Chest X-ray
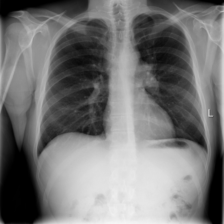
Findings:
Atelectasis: negative
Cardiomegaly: negative
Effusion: negative
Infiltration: negative
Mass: negative
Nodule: negative
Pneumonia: negative
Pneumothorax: negative
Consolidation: negative
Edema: negative
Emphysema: negative
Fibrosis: negative
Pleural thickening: negative
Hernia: negative